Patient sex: M
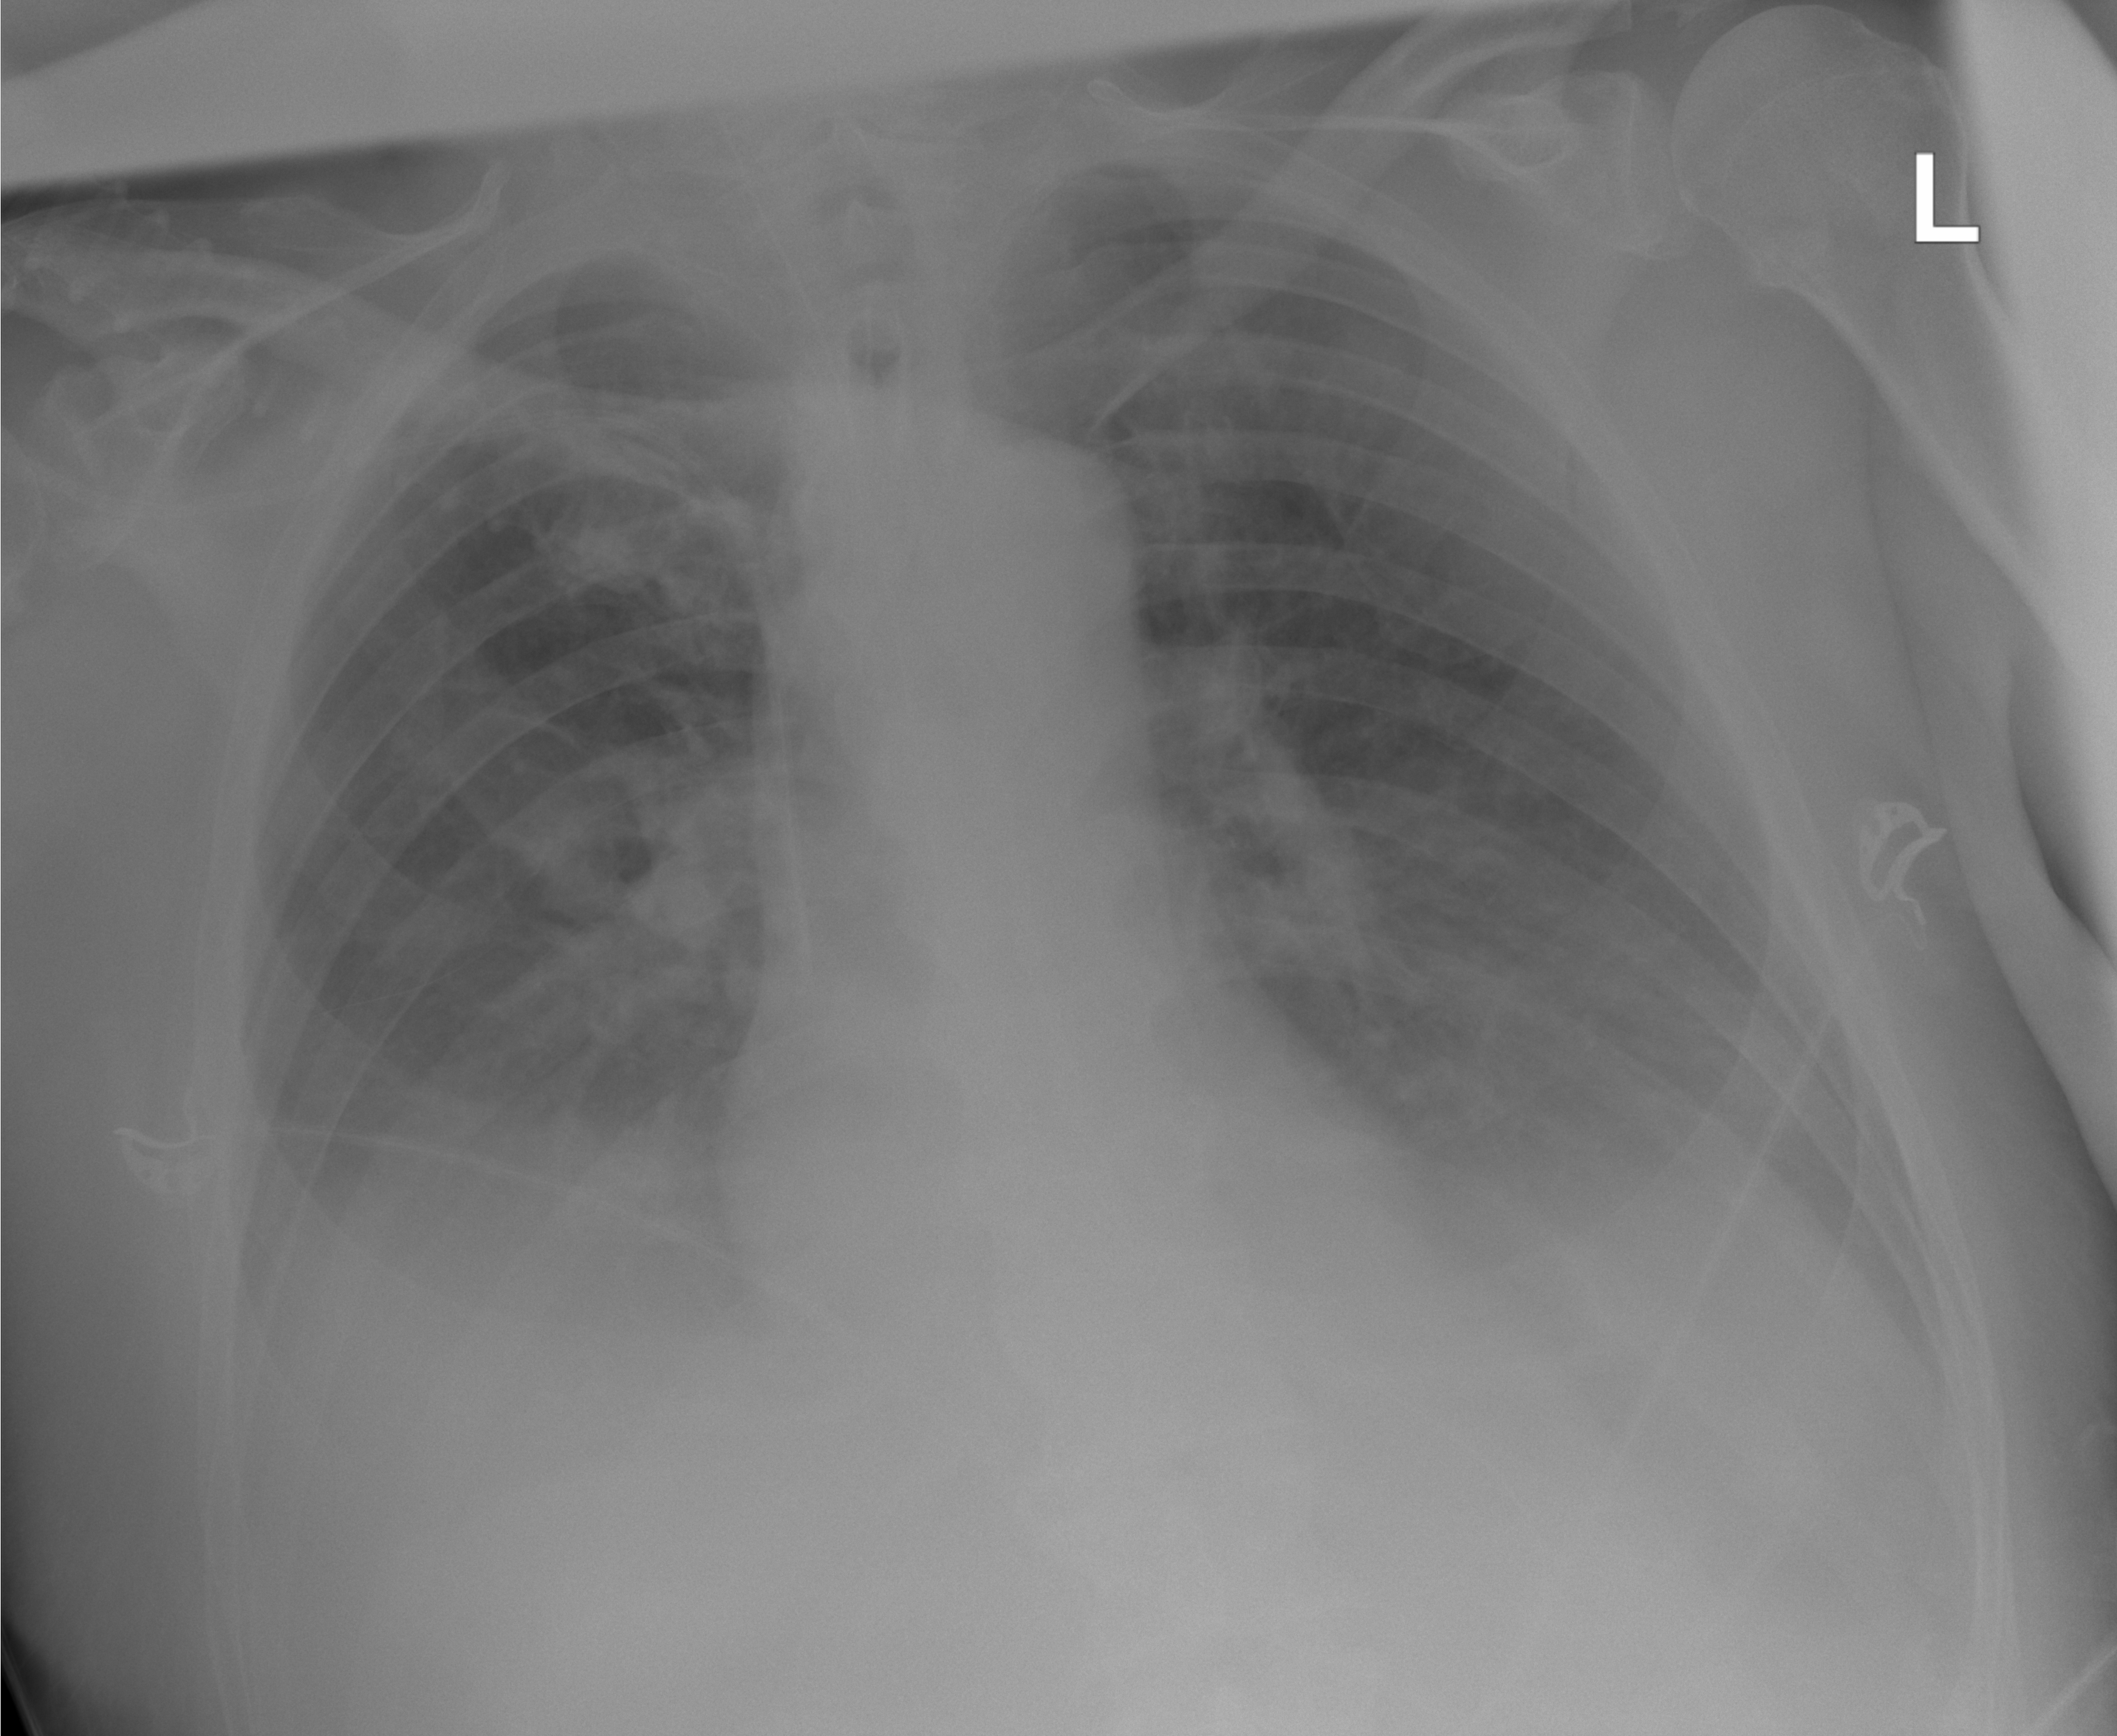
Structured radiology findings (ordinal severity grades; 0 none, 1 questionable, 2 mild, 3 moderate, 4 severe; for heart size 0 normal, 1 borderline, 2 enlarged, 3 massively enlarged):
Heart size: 0
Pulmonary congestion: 0
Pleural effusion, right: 2
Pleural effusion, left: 2
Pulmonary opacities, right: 0
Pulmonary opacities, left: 0
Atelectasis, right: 0
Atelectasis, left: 0